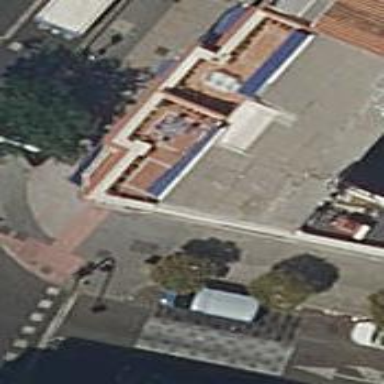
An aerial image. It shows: Fast food establishment.